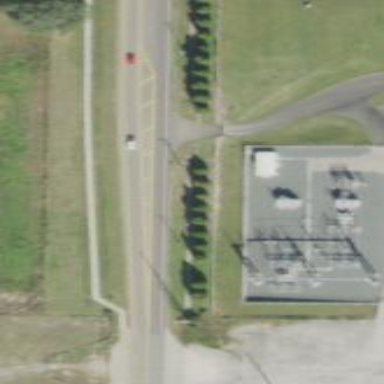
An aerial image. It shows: Outdoor distribution power substation.